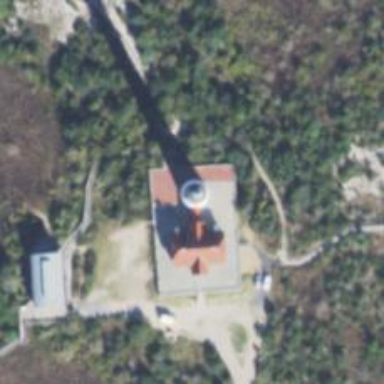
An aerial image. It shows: Lighthouse.